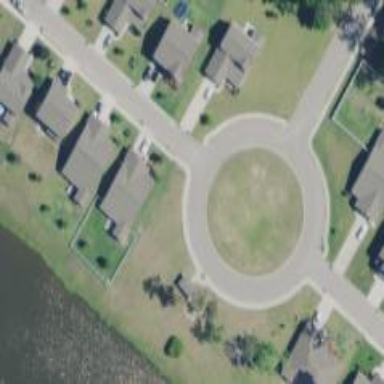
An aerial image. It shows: Roundabout on residential road.